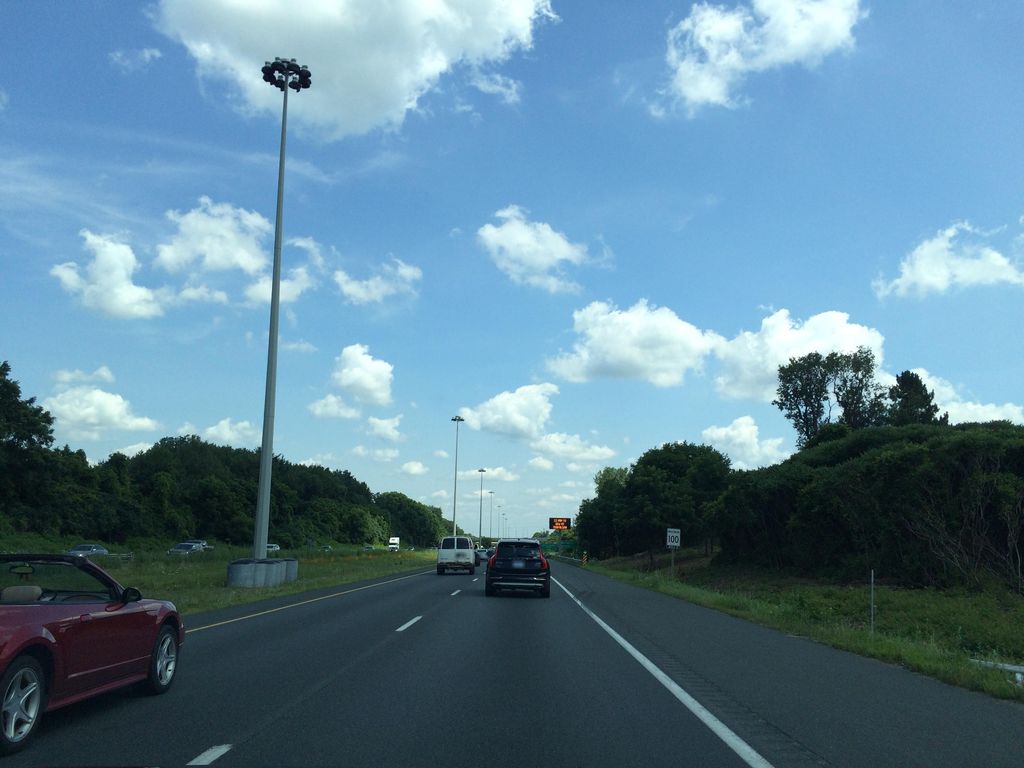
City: hamilton